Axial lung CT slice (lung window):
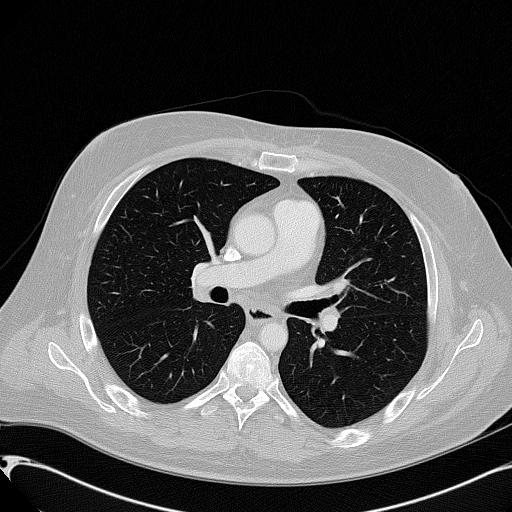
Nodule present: no